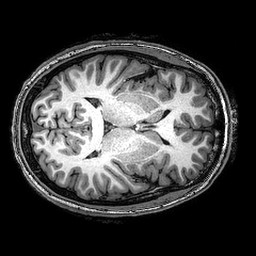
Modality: T1w
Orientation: axial
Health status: healthy
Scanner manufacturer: philips
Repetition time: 0.008319 s
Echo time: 0.00382 s